Question: I have this data structure:

The red arrows points at animal IDs, and the blue arrow points at user IDs. Every user have one or many animals.
I have tried different methods for showing only the animals that have id that is stored in the current user node.
Example: If I have 'UID = 48onHXIxgDP465j5WW16oo7psNm2' (the first one in "users") I want to show the data from: "dog2" and "dog3".
Now iIhave the following code that gets snapshot from the "animals" node in the database, and then gets data from every child.
'''
myAnimalRef.addValueEventListener(new ValueEventListener() {
@Override
public void onDataChange(DataSnapshot dataSnapshot) {
list = new ArrayList<AnimalCard>();
for(DataSnapshot dataSnapshot1 :dataSnapshot.getChildren()){
AnimalCard value = dataSnapshot1.getValue(AnimalCard.class);
AnimalCard animal = new AnimalCard();
String name = value.getName();
int age = value.getAge();
String url = value.getUrl();
animal.setName(name);
animal.setAge(age);
animal.setUrl(url);
list.add(animal);
}
recyclerViewSetAdapter();
progressDialog.dismiss();
}
@Override
public void onCancelled(DatabaseError databaseError) {
Log.d(TAG1, "failed to read value: " + databaseError.toException());
}
});
'''
How can get my code to filter out every animal that does not have their ID in the user node?
The reason I want to make the user get access with an UID stored in the database is because later on I want to make it so that multiple users can get access to the same animal.
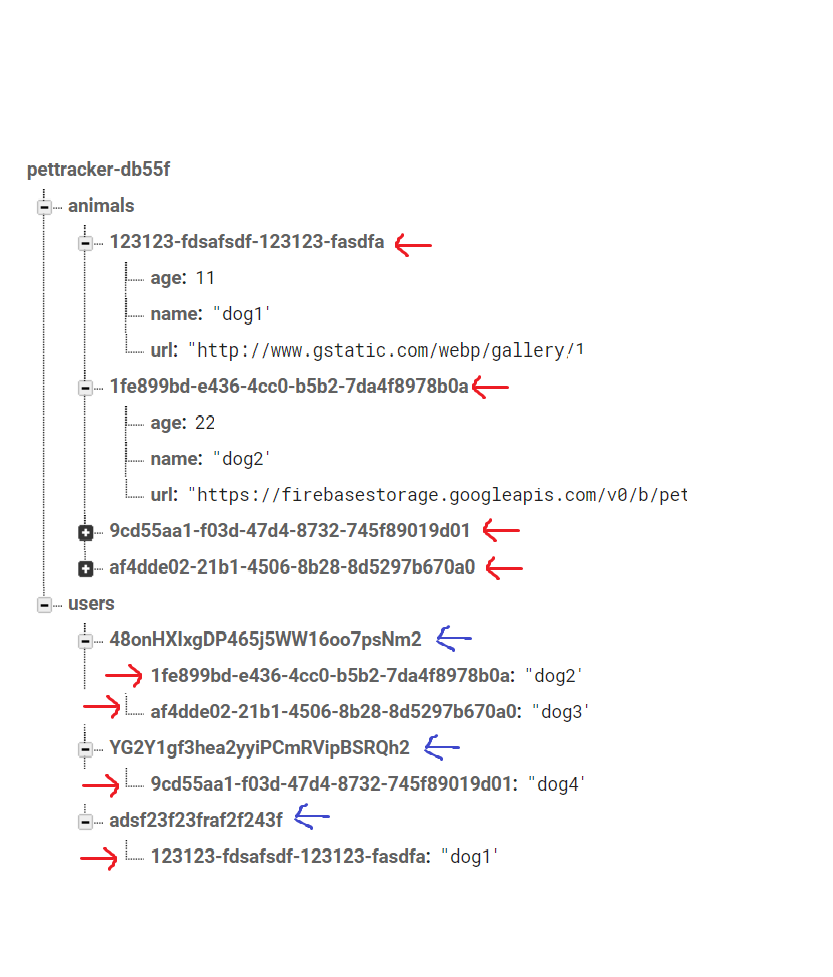
Answer: To achieve this, you need to query your database twice. Please use the following code:
'''
FirebaseUser firebaseUser = firebaseAuth.getCurrentUser();
String uid = firebaseUser.getUid();
DatabaseReference rootRef = FirebaseDatabase.getInstance().getReference();
DatabaseReference uidRef = usersRef.child("users").child(uid);
ValueEventListener eventListener = new ValueEventListener() {
@Override
public void onDataChange(DataSnapshot dataSnapshot) {
for(DataSnapshot ds : dataSnapshot.getChildren()) {
String aid = ds.getKey();
DatabaseReference animalRef = rootRef.child("animals").child(aid);
ValueEventListener valueEventListener = new ValueEventListener() {
@Override
public void onDataChange(DataSnapshot dSnapshot) {
int age = dSnapshot.child("age").getValue(Integer.class);
String name = dSnapshot.child("name").getValue(String.class);
String url = dSnapshot.child("url").getValue(String.class);
Log.d("TAG", age + " / " + name + " / " + url);
}
@Override
public void onCancelled(DatabaseError databaseError) {}
};
animalRef.addListenerForSingleValueEvent(valueEventListener);
}
}
@Override
public void onCancelled(DatabaseError databaseError) {}
};
uidRef.addListenerForSingleValueEvent(eventListener);
'''
In which 'uid' is the id of the logged-in user and 'aid' is the id of the animal. Your output will be:
'''
11 / dog1 / http...
12 / dog2 / http...
'''